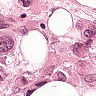
Metastatic tissue present: yes